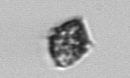
Label: Kryptoperidinium_triquetrum